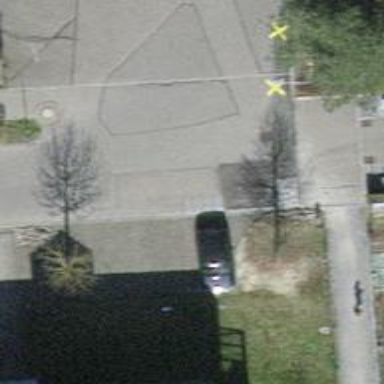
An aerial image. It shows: Smooth asphalt road in residential area.